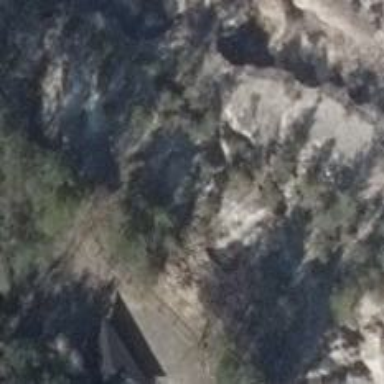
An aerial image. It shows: Natural cliff.